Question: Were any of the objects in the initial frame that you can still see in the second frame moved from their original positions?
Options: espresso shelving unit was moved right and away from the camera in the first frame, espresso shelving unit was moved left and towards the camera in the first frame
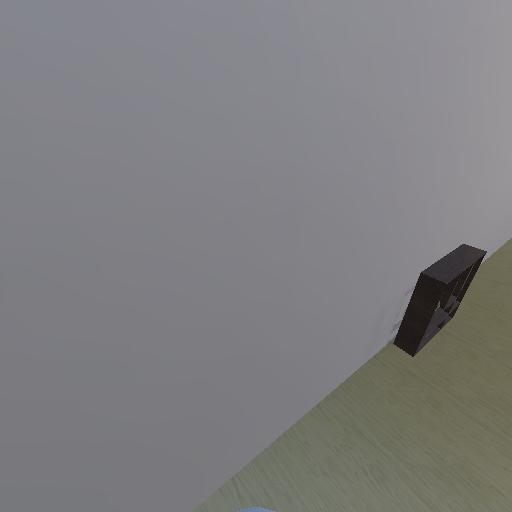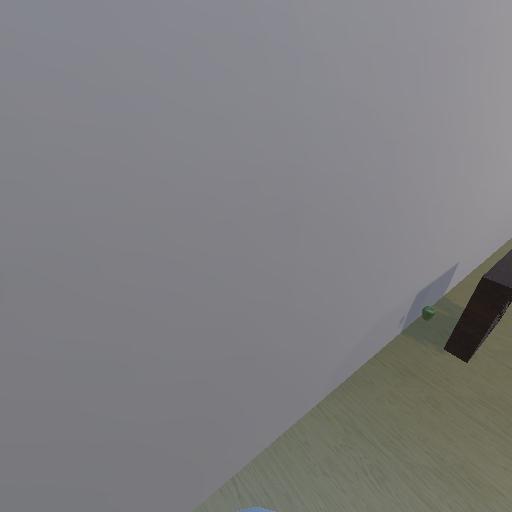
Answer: espresso shelving unit was moved right and away from the camera in the first frame